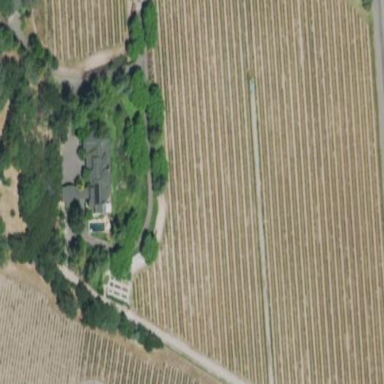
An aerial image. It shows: Vineyard with wine grapes as the main crop.